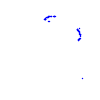
Particle: proton